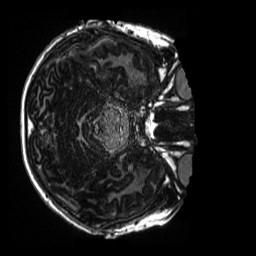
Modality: MP2RAGE
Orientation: axial
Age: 11
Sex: male
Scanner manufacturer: siemens
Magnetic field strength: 3 T
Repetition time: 4 s
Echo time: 0.00303 s